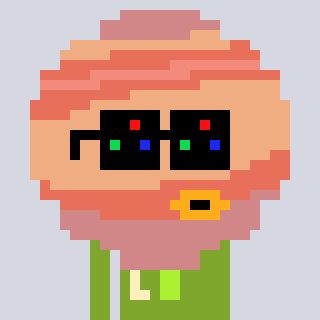
a pixel art character with square black sunglasses, a jupiter-shaped head and a slimegreen-colored body on a cool background